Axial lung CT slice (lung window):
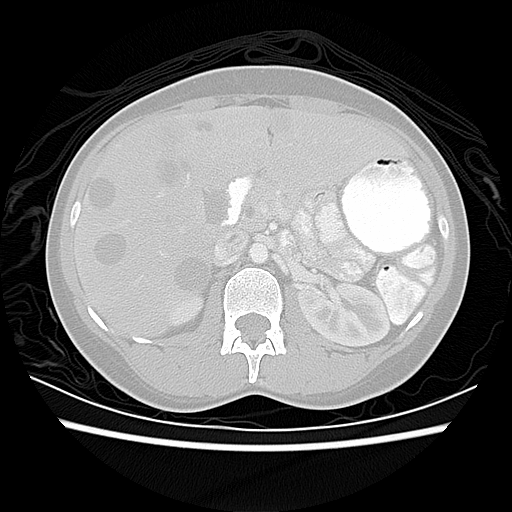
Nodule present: no